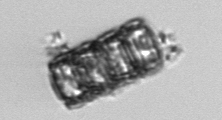
Label: Paralia_sulcata